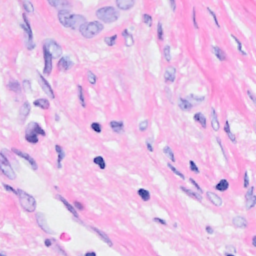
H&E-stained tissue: Breast